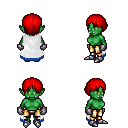
a pixel art fantasy rpg character, female body template, orc, green skin, white trimmed cape, gold greaves, red plain hairstyle, metal gloves, metal boots, four views (front, back, left, right), 2x2 character sprite sheet, small pixel art, hard edges, no anti-aliasing